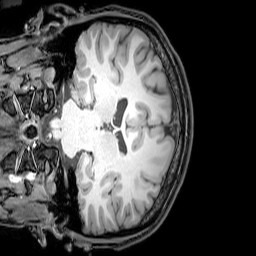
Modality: T1w
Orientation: coronal
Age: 20
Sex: male
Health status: healthy
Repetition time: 0.081 s
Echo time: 0.037 s